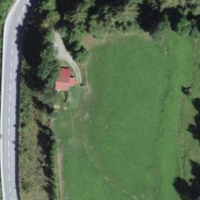
EUNIS habitat code: 44
Species observed at this site:
Urtica dioica